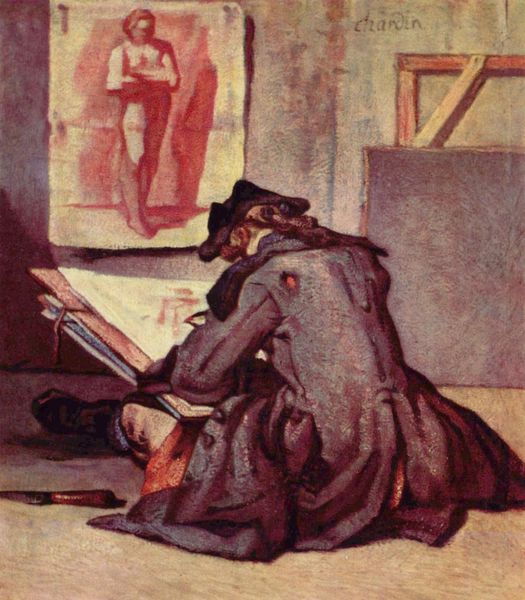
Titel: Der Zeichner
Künstler: Jean-Baptiste Siméon Chardin
Standort: Stockholm
Institution: Nationalmuseum
Schlagwörter: akt, blau, blätter, gemälde, kopf, mann, nackt, schatten, gelb, ocker, sitzen, ausschnitt, braun, frau, haar, hintergrund, holz, hut, kreide, licht, orange, rücken, schwarz, skizze, zeichnung, zimmer, rot, haube, rock, anzug, jacke, mütze, wand, arm, falten, kleidung, messer, rahmen, schneide, zerrissen, bild, bildnis, signatur, boden, figur, haare, mantel, schnur, sitzend, stehend, blatt, gebeugt, knopf, locken, schulter, bein, rückenansicht, bilder, papier, modell, studie, violett, frack, tafel, zopf, detail, glanz, lesen, angelehnt, atelier, maler, staffelei, balken, knie, knöpfe, gehrock, griff, fussboden, buch, kohle, hocken, loch, künstler, uniform, stof, leinwand, stiefel, chardin, schuh, malen, pinsel, rückansicht, kaputt, zeichnen, gebückt, mappe, bild im bild, brau, rötel, vertieft, zeichner, leisten, genie, riss, schlitz, zeichnungen, winkel, ausschnitte, skitze, spachtel, cardin, spatel, zeichnend, galgen, künstleratelier, bildrahmen, meta, bildermappe, ich, dreizack, phantastisch, entwerfen, holzgriff, nicht, kannte, gebuegt, leihnwand, skitye, yeichner